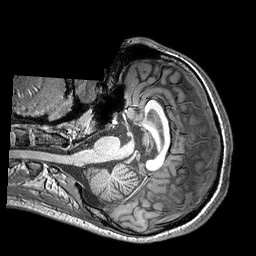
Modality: T1w
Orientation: axial
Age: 18
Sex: male
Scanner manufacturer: philips
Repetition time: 0.008906 s
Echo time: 0.0046 s